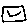
Label: square